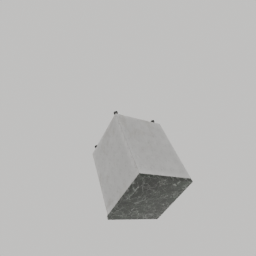
Label: furniture